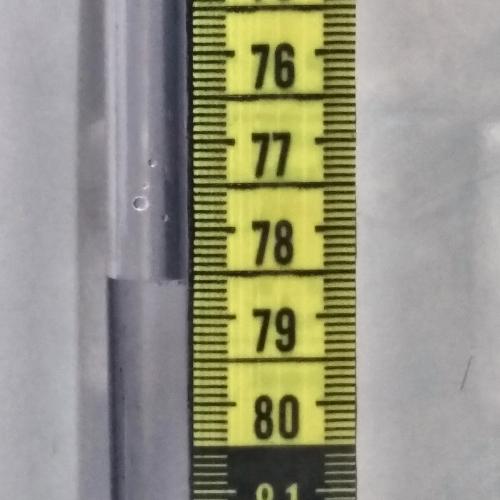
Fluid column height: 78.6 cm